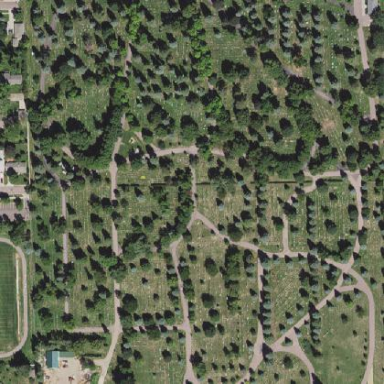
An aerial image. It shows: Cemetery.